Question: <URL> shows how to make the outline of points in a scatter plot black.
How can I make the outline of bars in a bar plot black? I have a white bar that will not show up with a white background. The following code does not provide a black outline around the bars.
'''
barplot = plot(df, x="Atom", y="E",
Geom.bar, Scale.x_discrete,
Guide.xlabel("Atom"), Guide.ylabel("Energy (kJ/mol)"),
color=df[:Atom], Guide.colorkey("Atom"),
Scale.color_discrete_manual(colors...),
Theme(background_color=color("white"),
discrete_highlight_color = u -> LCHab(0,0,0))
)
'''
P.S. colors is an array of e.g. 'RBG(1.0, 0.0, 0.0)' values.

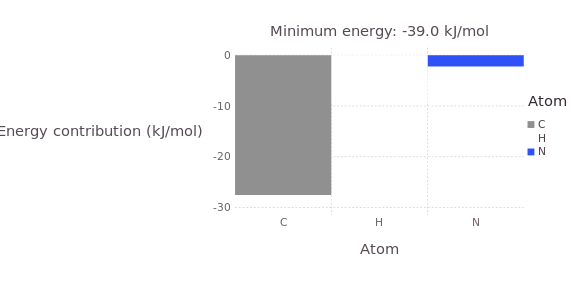
Answer: '''
Theme(bar_highlight=color("dark grey"))
'''
Issue created and solved.
<URL>